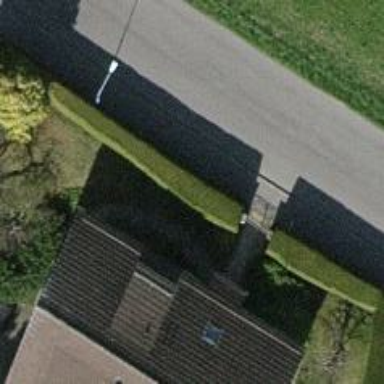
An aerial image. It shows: Hedge barrier.